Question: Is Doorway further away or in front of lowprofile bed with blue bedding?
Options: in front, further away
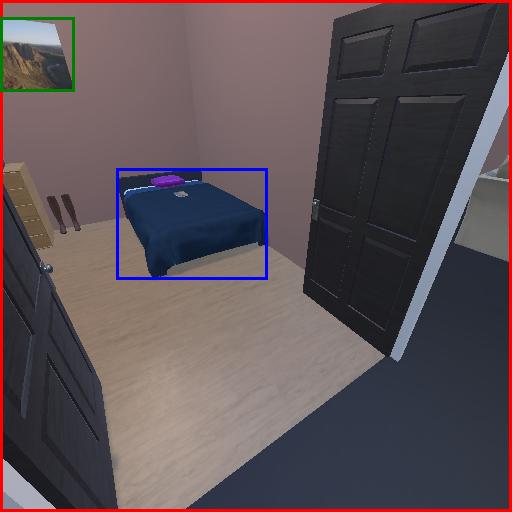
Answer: in front